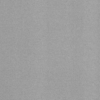
Label: dusty